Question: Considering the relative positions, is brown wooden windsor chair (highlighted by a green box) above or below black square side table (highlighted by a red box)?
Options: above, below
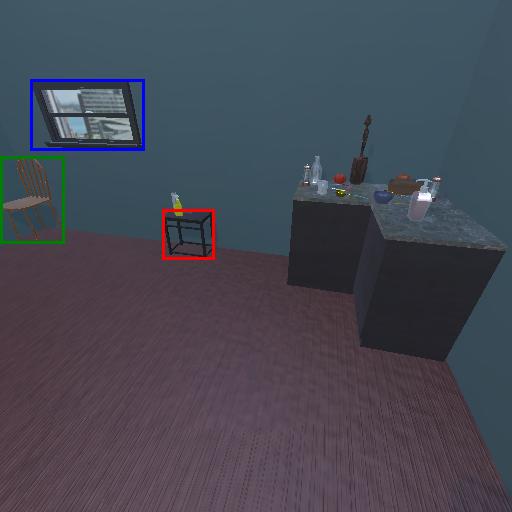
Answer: above